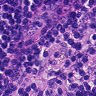
Metastatic tissue present: no